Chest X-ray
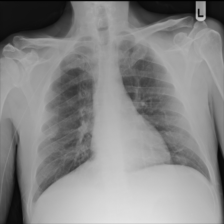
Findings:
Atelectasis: negative
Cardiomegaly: negative
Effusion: negative
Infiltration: negative
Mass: negative
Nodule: negative
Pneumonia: negative
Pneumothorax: negative
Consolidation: negative
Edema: negative
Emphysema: negative
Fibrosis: negative
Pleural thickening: negative
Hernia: negative